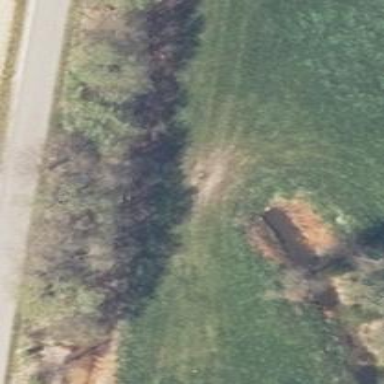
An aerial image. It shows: Culvert tunnel.